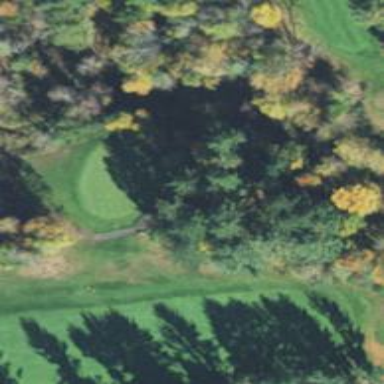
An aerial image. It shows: Path used for both walking and golf.